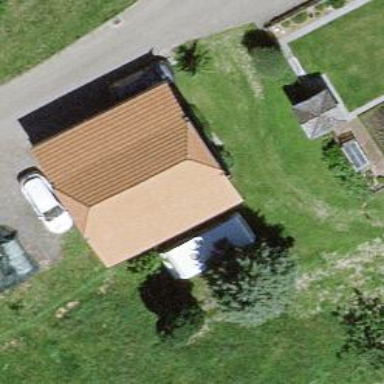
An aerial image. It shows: Rural barn.